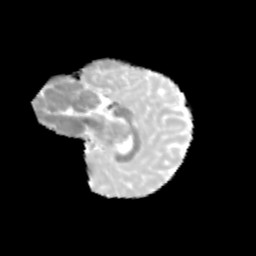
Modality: MD
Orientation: sagittal
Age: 10
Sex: female
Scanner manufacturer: siemens
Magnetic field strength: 3 T
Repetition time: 3.8 s
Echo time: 0.07 s